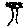
Label: tree